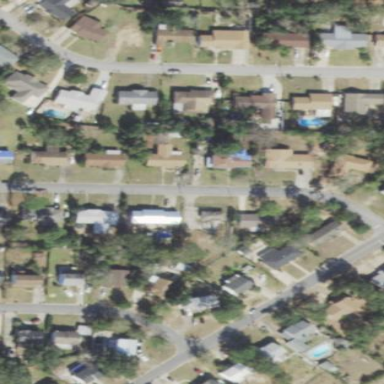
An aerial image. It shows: Single-family residential area.